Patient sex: M
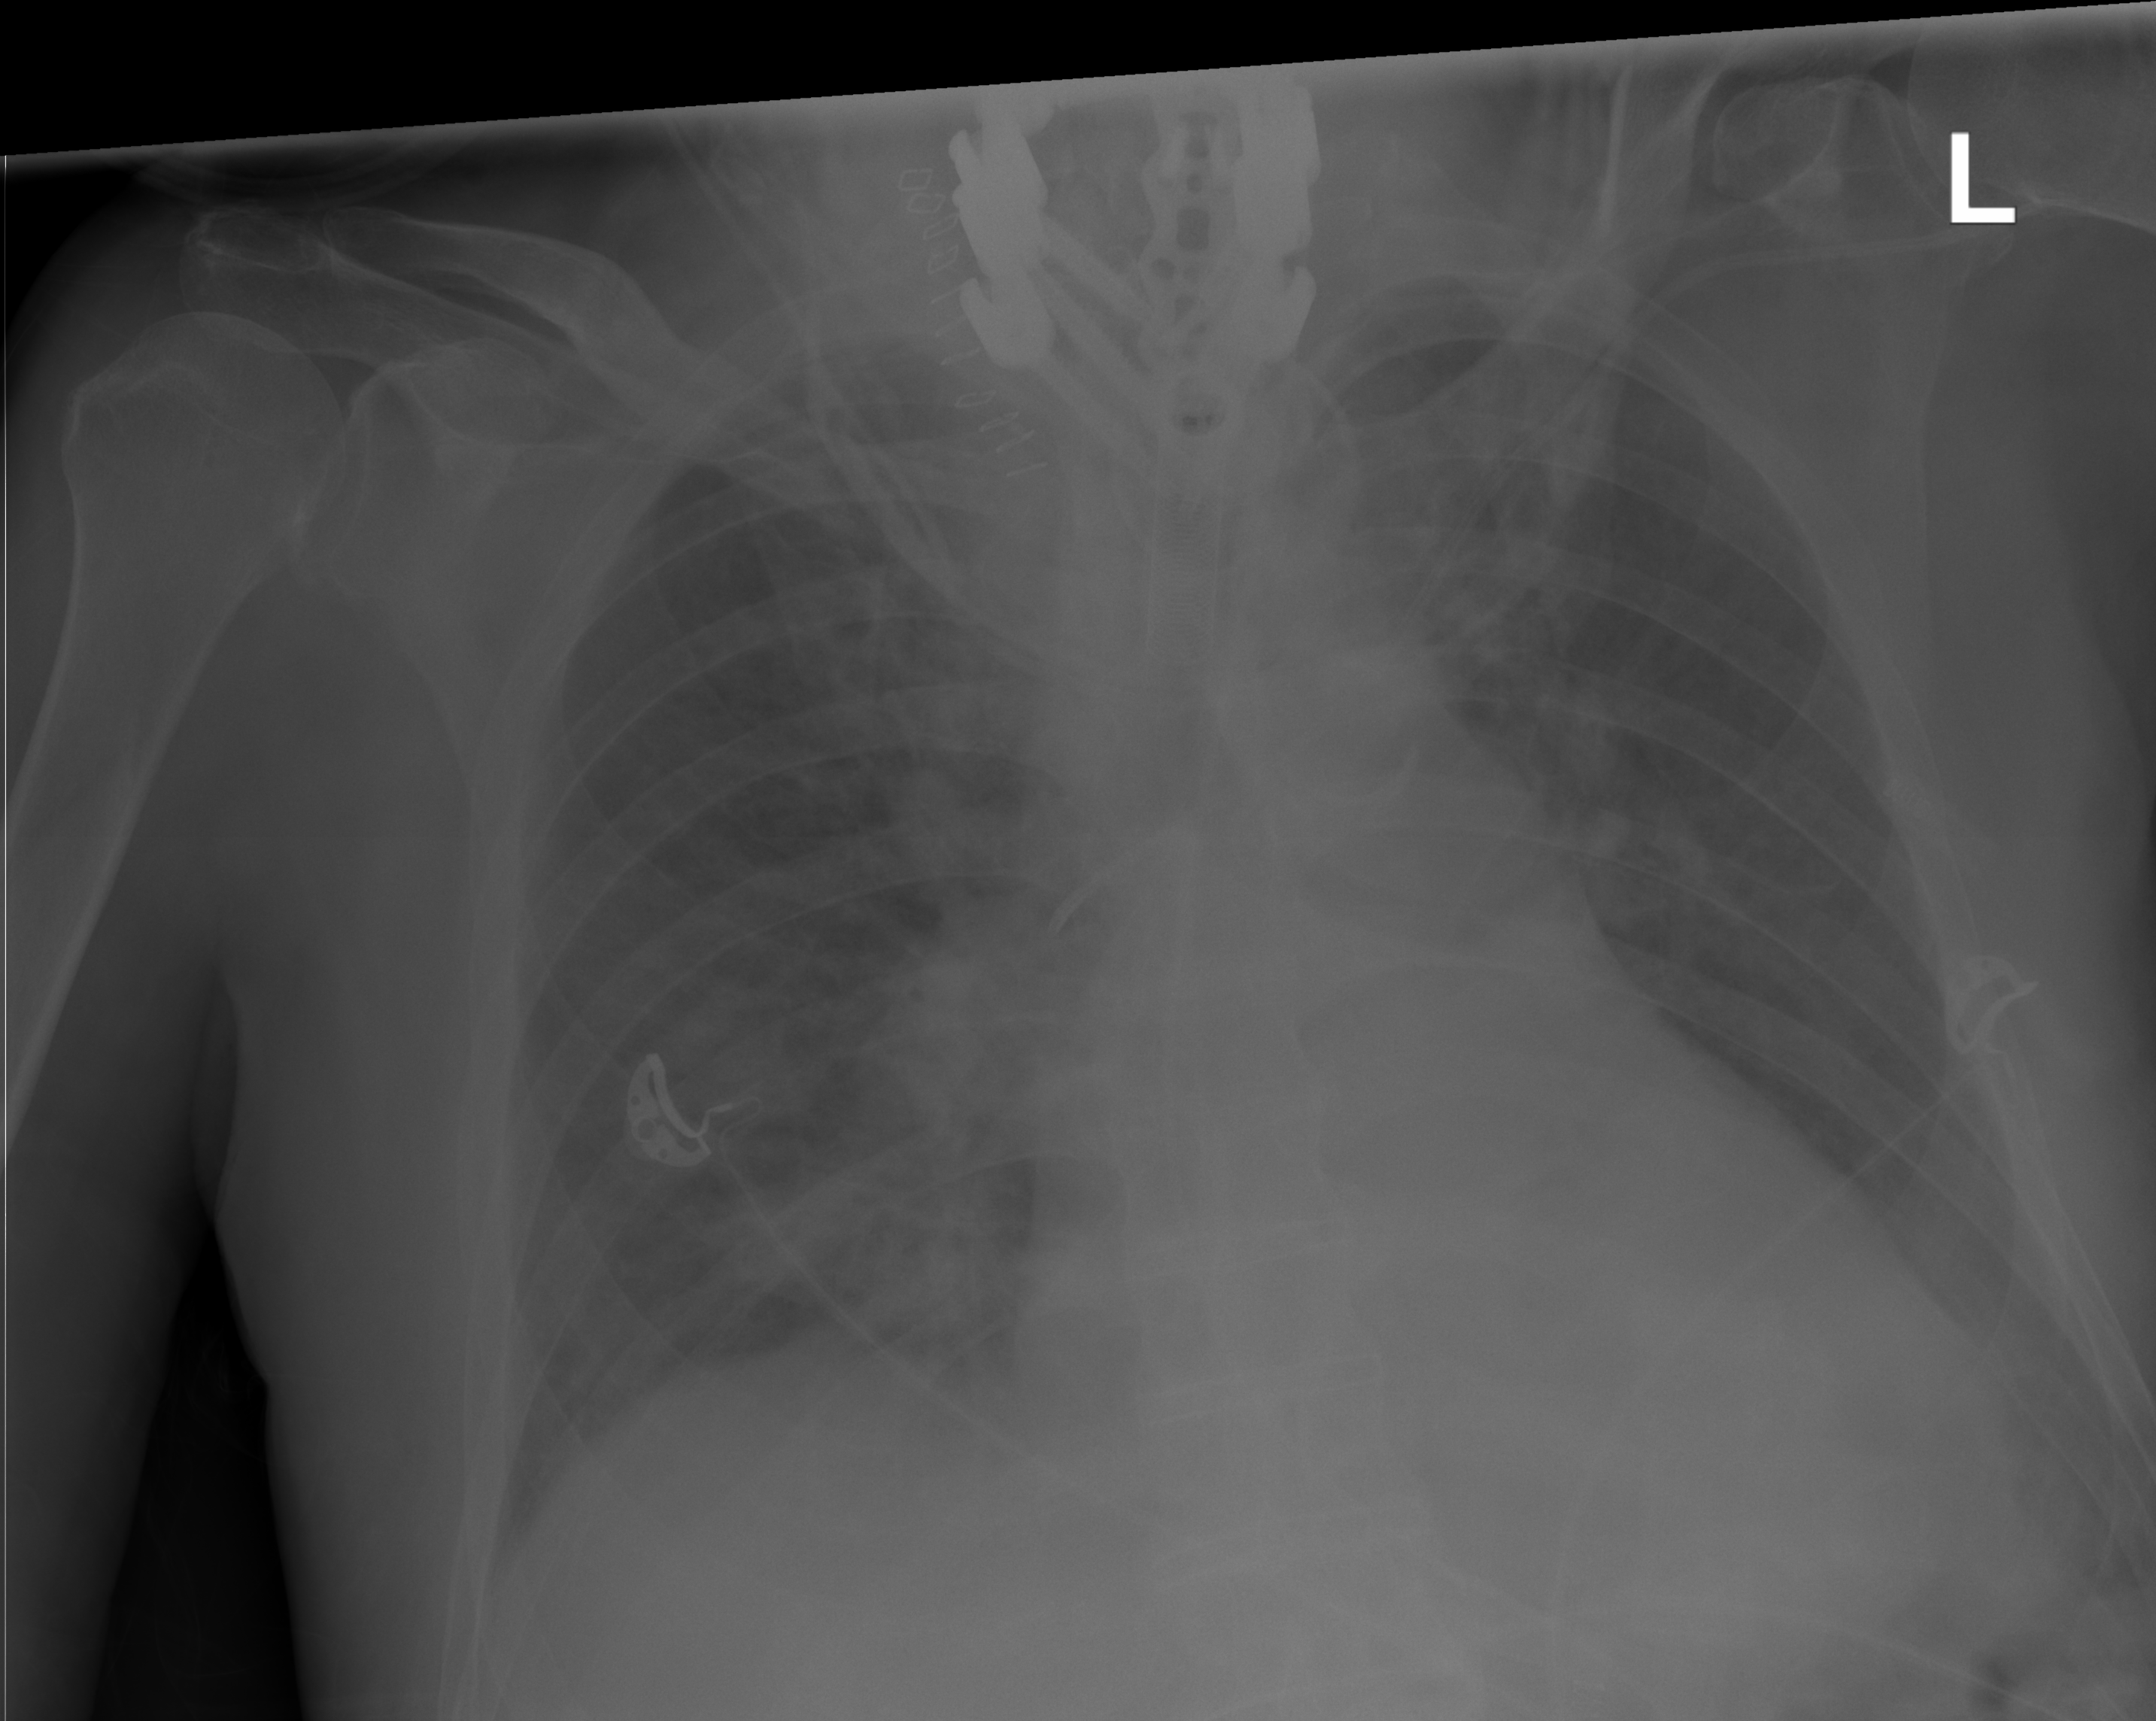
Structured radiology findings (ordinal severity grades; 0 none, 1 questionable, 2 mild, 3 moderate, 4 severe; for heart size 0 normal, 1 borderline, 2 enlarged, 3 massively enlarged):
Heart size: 1
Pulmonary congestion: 2
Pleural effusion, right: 0
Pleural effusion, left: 0
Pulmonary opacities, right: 2
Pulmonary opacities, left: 0
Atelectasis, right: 2
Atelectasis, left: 2